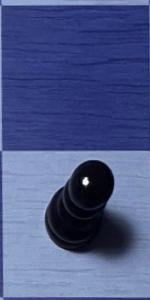
Label: Pawn_Black